Question: Why wont the bluestacks App player show up in my device manager list when I try run an app that I am developing in eclipse
the bluestacks App player is running so it should be available.
I am using windows 7.

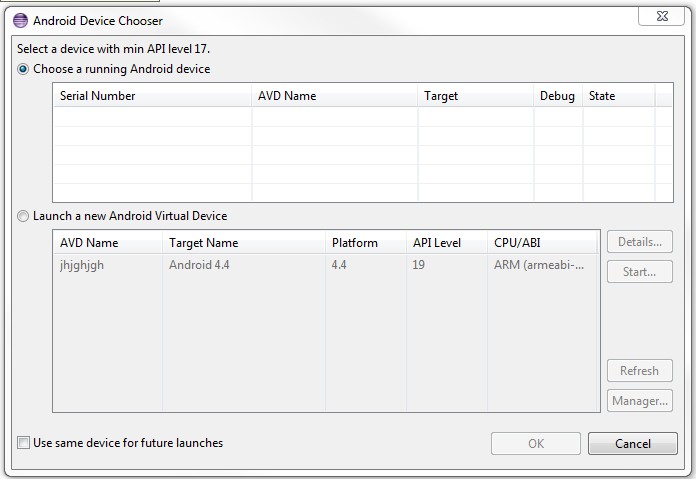
Answer: Connect your bluestack as below :
1. Open cmd
2. go to android sdk path
3. Example : E:/Android/Android/sdk/
4. open platform-tools folder as : E:/Android/Android/sdk/platform-tools
5. connect your blustack with command as: adb connect localhost OR adb connect localhost:5555
you can also try this: adb connect 127.0.0.1:5555